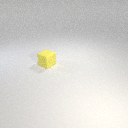
small yellow rubber cube